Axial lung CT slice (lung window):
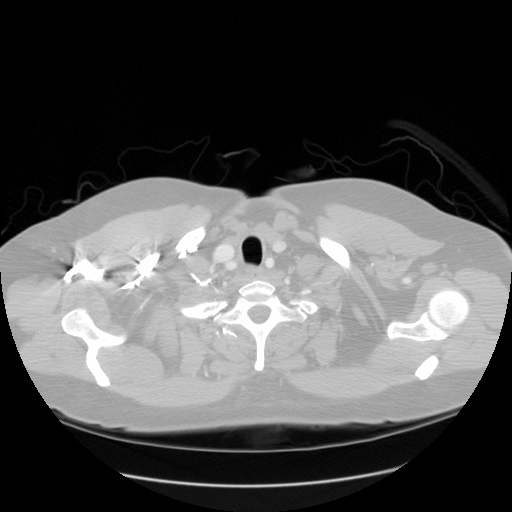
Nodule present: no